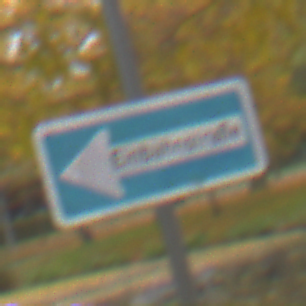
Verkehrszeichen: EinbahnstrasseLinksweisend
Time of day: Midday
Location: Outdoor (Nature)
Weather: Overcast
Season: Autumn
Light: Natural